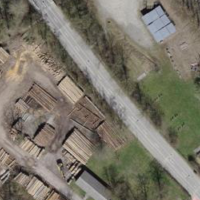
EUNIS habitat code: 55
Species observed at this site:
Clematis vitalba